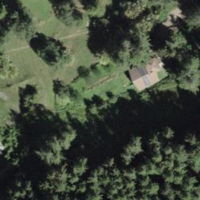
EUNIS habitat code: 44
Species observed at this site:
Astrantia major